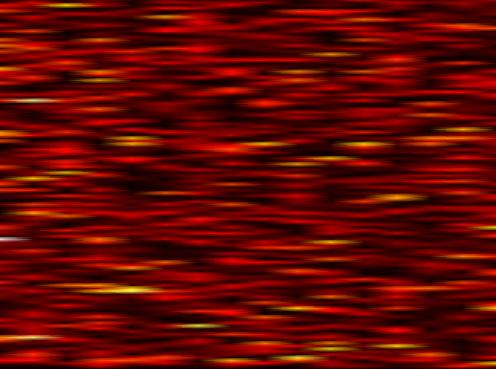
Label: WOLA